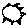
Label: sun